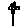
Label: flower